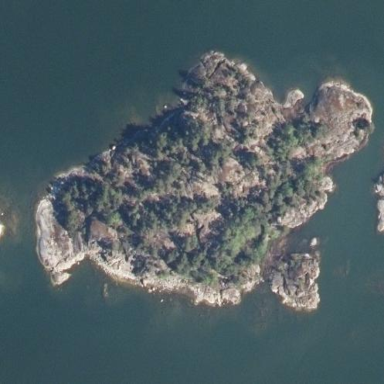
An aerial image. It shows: Islet along the natural coastline.